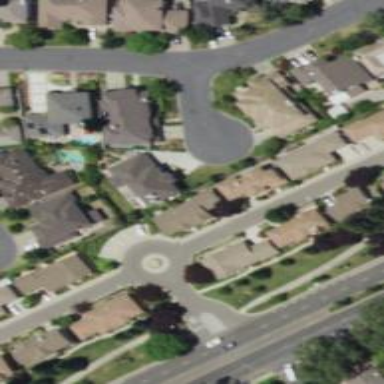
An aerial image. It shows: Turning circle on the road.